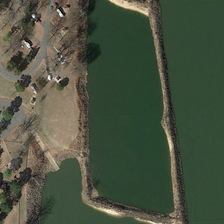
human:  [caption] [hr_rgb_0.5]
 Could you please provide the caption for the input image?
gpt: many sparse trees are near a pond .

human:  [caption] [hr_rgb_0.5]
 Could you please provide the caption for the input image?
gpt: many sparse trees are near a pond .

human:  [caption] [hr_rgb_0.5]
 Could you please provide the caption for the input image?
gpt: many sparse trees are near a pond .

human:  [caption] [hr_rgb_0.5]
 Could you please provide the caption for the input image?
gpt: many sparse trees are near a pond .

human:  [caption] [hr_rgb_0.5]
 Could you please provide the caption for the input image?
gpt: many sparse trees are near a pond .